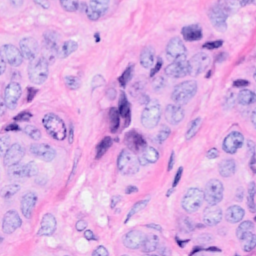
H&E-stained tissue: Breast